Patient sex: M
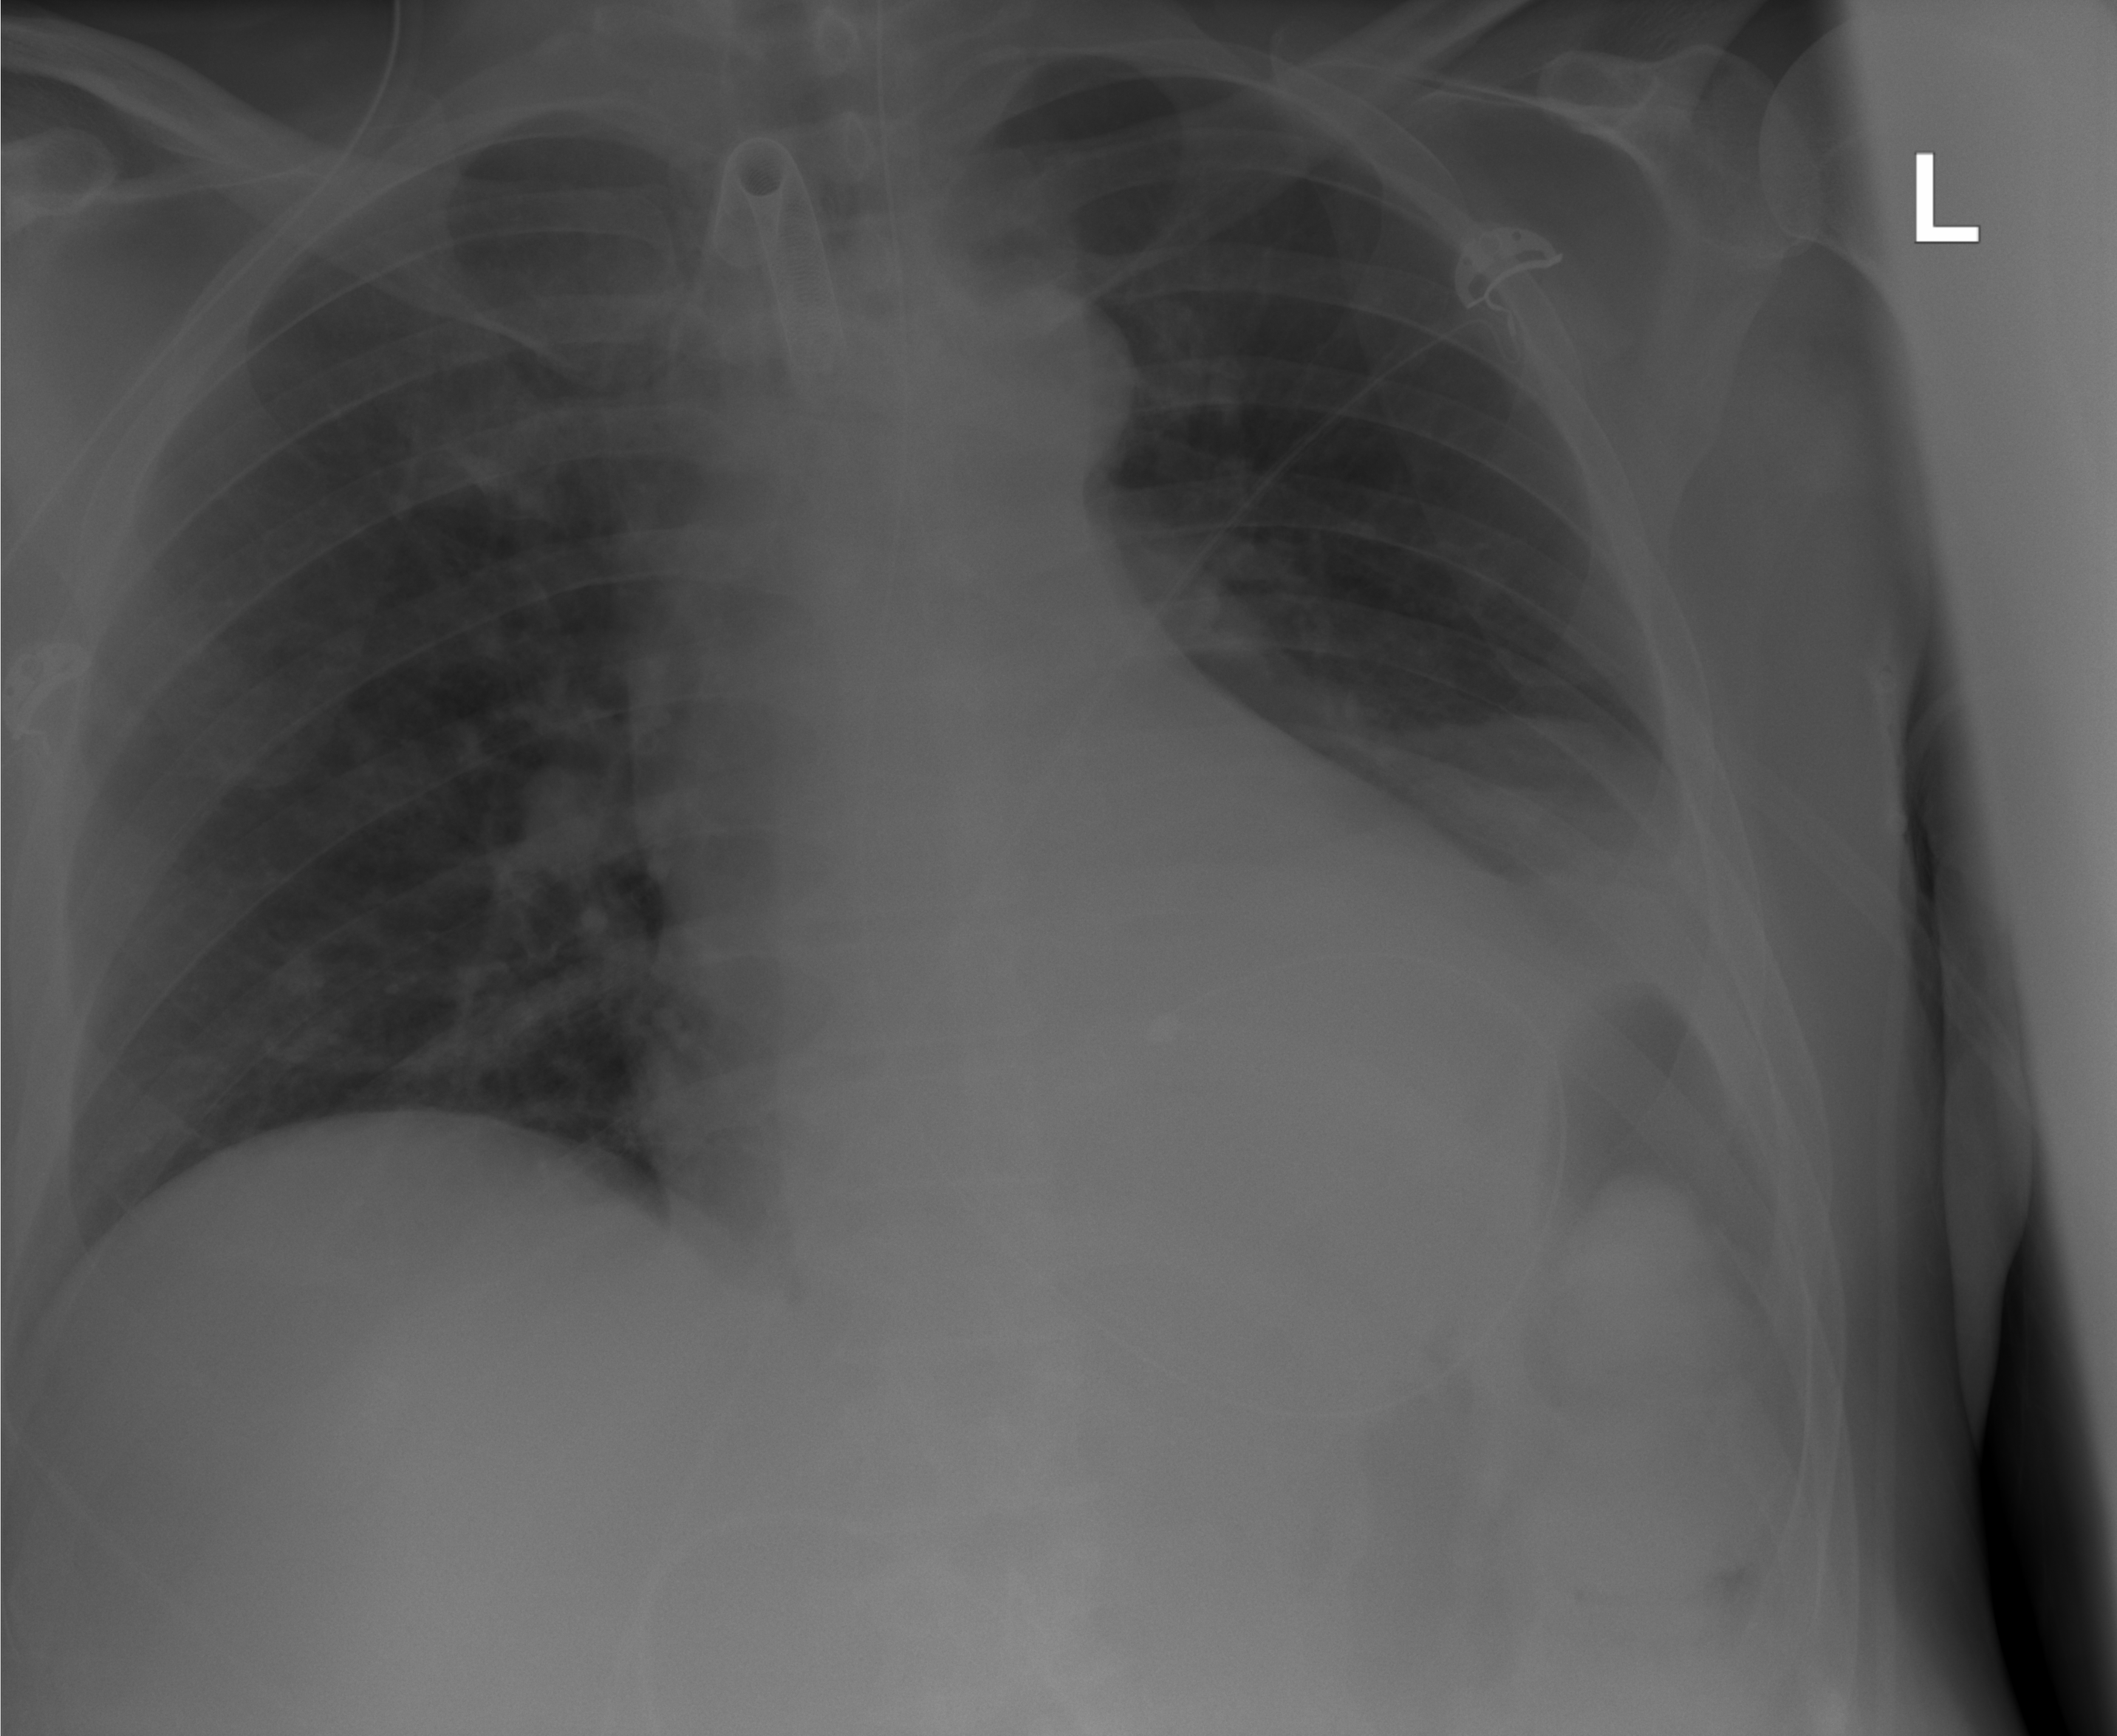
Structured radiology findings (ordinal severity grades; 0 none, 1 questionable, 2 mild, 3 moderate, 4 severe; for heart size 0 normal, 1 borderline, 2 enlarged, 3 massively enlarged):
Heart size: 2
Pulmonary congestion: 0
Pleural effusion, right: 0
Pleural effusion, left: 1
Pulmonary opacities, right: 0
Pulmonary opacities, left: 0
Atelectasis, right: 0
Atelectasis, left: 2